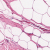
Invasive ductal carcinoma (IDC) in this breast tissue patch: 0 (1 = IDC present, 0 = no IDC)